【题型】解答题　【知识点】平面几何　【难度】easy
已知：如图, 在菱形 $ABCD$ 中, $AE \perp BC$, $AF \perp CD$, 垂足分别为 $E$、$F$, 射线 $EF$ 交 $AD$ 的延长线于点 $G$。

(1) 求证：$CE = CF$；

(2) 如果 $FG^2 = AG \cdot DG$, 求证：$\frac{AG}{AE} = \frac{AF}{BE}$。

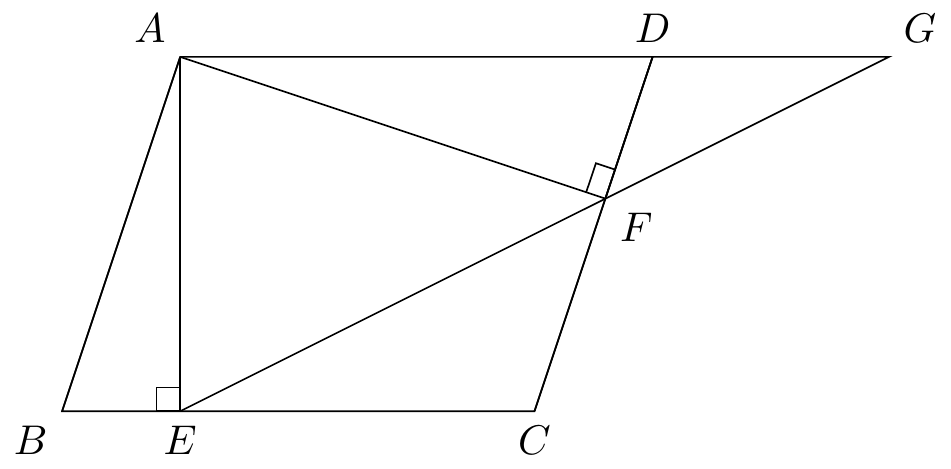
【解答】
解：(1) $\because$ 四边形 $ABCD$ 是菱形,

$\therefore$ $AB = AD$, $BC = CD$, $AD // BC$, $AB // CD$,

$\because$ $AE \perp BC$, $AF \perp CD$,

$\therefore$ $AF \perp AB$, $AE \perp AD$, $\angle AEB = \angle AFD = 90^\circ$,

$\therefore$ $\angle BAF = \angle EAD = 90^\circ$,

$\therefore$ $\angle BAE = \angle DAF$,

$\therefore$ $\triangle BAE \cong \triangle DAF$(AAS),

$\therefore$ $DF = BE$,

$\because$ $BC = CD$,

$\therefore$ $CE = CF$；

(2) $\because$ $FG^2 = AG \cdot DG$,

$\therefore$ $\frac{FG}{AG} = \frac{DG}{FG}$,

$\because$ $\angle G = \angle G$,

$\therefore$ $\triangle DGF \sim \triangle FGA$,

$\therefore$ $\frac{DG}{FG} = \frac{DF}{FA}$,

即 $\frac{DG}{DF} = \frac{FG}{FA}$,

$\because$ $CE = CF$,

$\therefore$ $\angle EFC = \angle FEC$,

$\because$ $AG // BC$,

$\therefore$ $\angle G = \angle FEC$,

$\because$ $\angle EFC = \angle GFD$,

$\therefore$ $\angle G = \angle DFG$,

$\therefore$ $DF = DG$,

$\therefore$ $AF = FG$,

$\therefore$ $\angle G = \angle FAG$,

$\therefore$ $\angle GAF + \angle ADF = \angle G + \angle ADF = \angle G + \angle AEG = 90^\circ$,

$\therefore$ $\angle ADF = \angle AEG$,

$\therefore$ $\tan \angle AEG = \tan \angle ADF$,

$\therefore$ $\frac{AG}{AE} = \frac{AF}{DF}$,

$\because$ $BE = DF$,

$\therefore$ $\frac{AG}{AE} = \frac{AF}{BE}$。